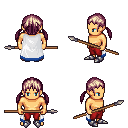
a pixel art fantasy rpg character, male body template, human, tanned skin, white trimmed cape, red pants, white blonde twin-tailed hairstyle, metal boots, spear, four views (front, back, left, right), 2x2 character sprite sheet, small pixel art, hard edges, no anti-aliasing